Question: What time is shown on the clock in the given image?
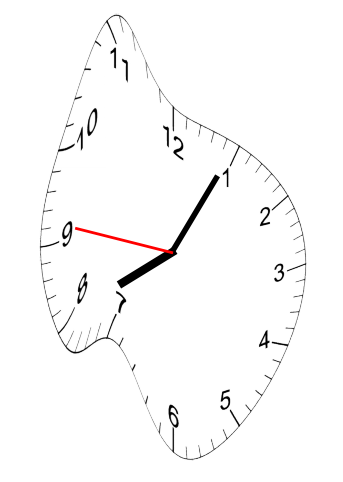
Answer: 08:04:46